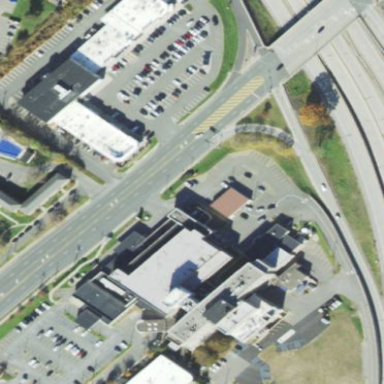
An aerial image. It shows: Hospital building.